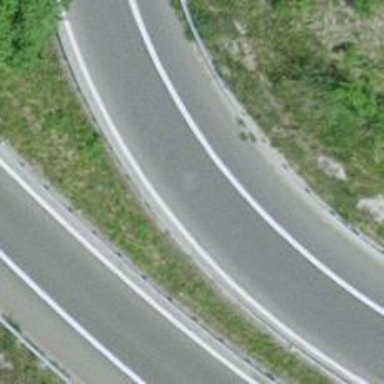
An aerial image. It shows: Asphalt motorway link.